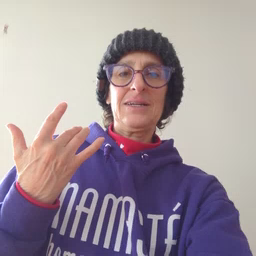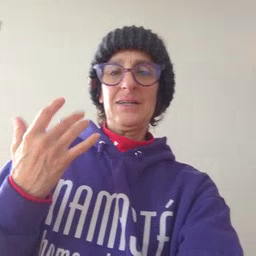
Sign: clown